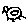
Label: bird